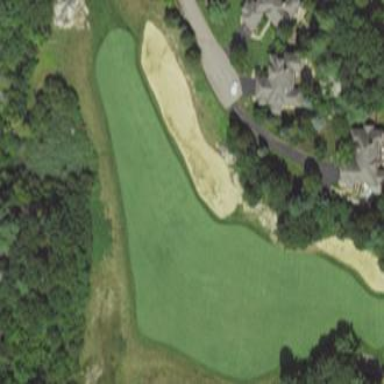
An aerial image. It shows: Golf bunker filled with natural sand.